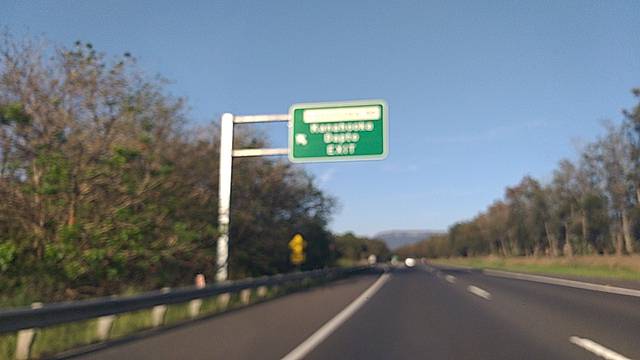
Region: Australia
Coordinates: -34.486, 150.814